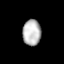
Tissue: lung
Cell type: T cells
Senescence score: 0.2272
Nuclear area (px): 461
Mean DAPI intensity: 186.657